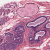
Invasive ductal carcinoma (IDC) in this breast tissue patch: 0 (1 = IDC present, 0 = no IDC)